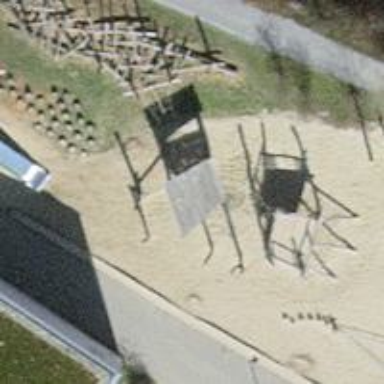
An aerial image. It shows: Playground with various play structures.